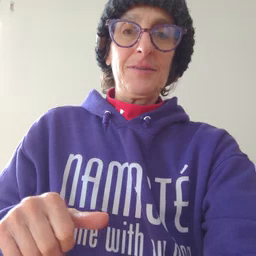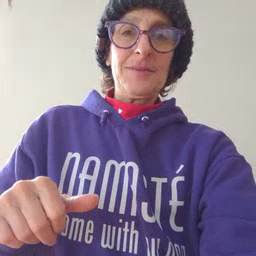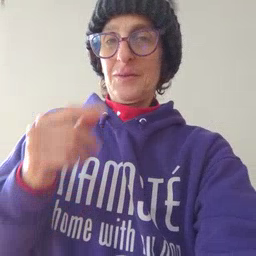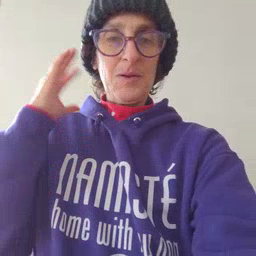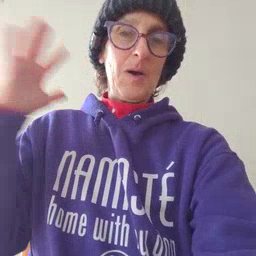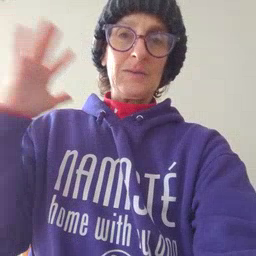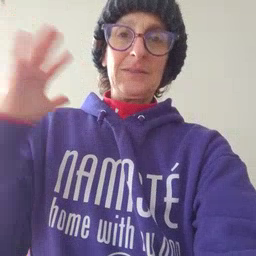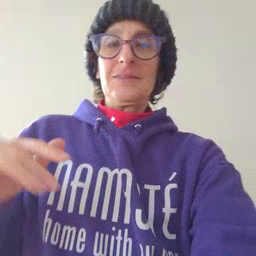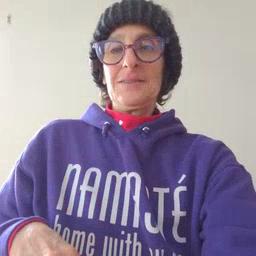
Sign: noisy